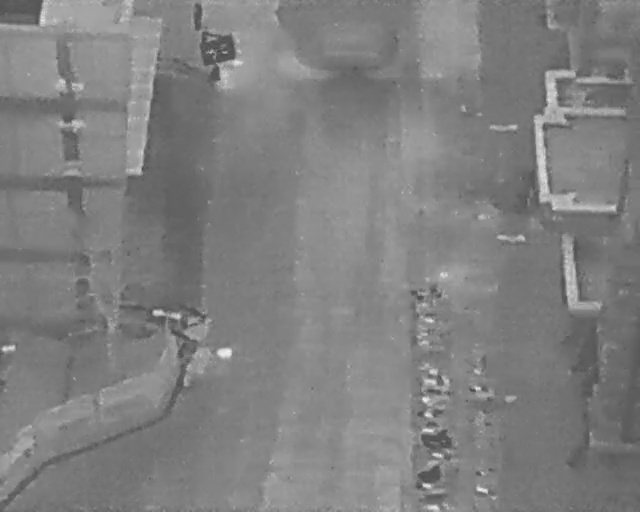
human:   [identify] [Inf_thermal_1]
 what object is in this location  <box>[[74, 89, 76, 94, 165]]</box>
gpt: <ref>1 small bicycle at the bottom right</ref>